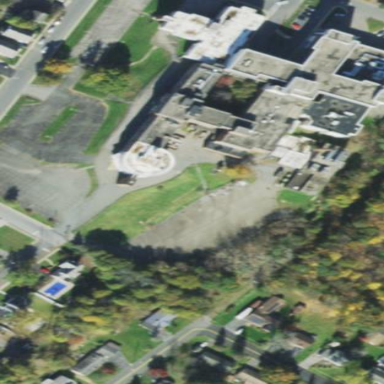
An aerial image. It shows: College building.